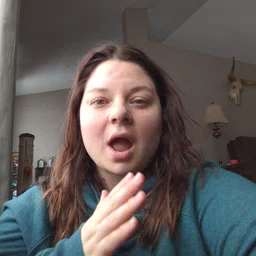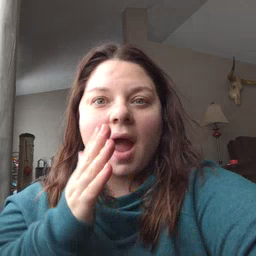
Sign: after